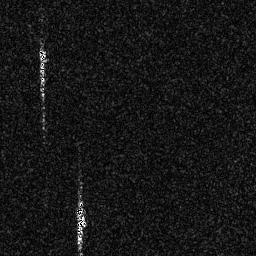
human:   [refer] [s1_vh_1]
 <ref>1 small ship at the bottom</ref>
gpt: <box>[[28, 78, 33, 96, 0]]</box>